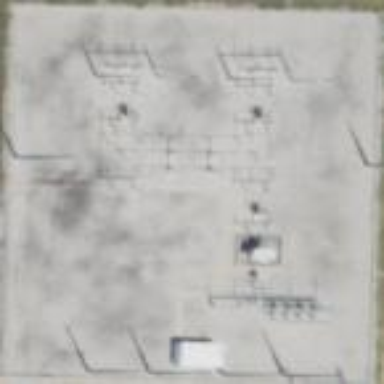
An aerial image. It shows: Power substation.